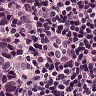
Metastatic tissue present: yes